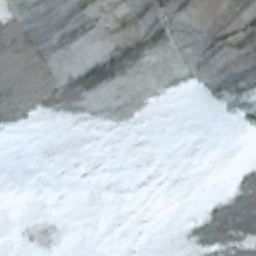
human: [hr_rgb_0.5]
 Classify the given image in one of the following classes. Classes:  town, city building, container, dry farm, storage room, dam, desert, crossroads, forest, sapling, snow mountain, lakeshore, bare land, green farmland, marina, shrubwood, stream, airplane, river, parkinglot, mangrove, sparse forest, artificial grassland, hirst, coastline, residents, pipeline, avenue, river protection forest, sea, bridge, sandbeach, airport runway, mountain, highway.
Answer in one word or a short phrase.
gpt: snow mountain